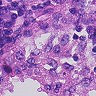
Metastatic tissue present: no